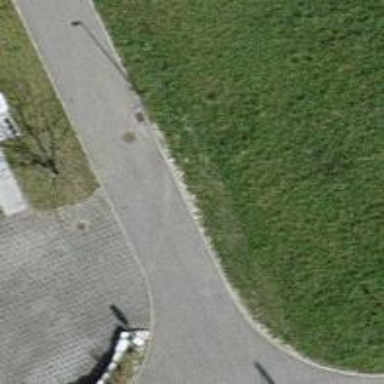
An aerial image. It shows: Alleyway designated as service road.